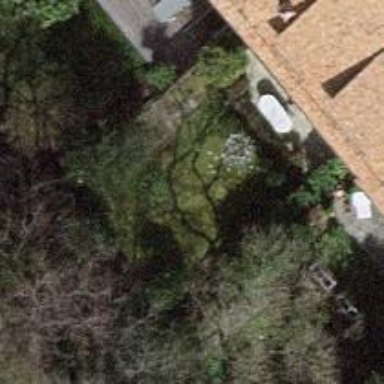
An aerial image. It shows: Garden enclosed by fence.